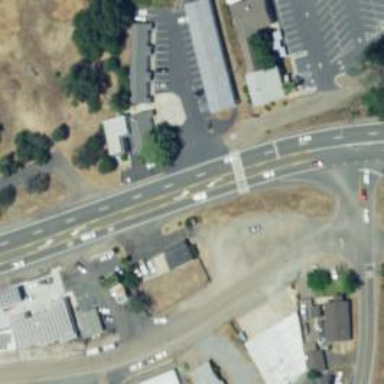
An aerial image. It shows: Road with stop sign.